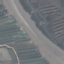
Land use / land cover class: River